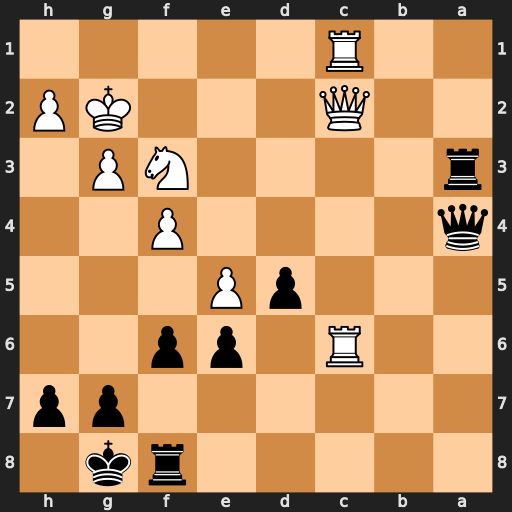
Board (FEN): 5rk1/6pp/2R1pp2/3pP3/q4P2/r4NP1/2Q3KP/2R5
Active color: b
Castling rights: -
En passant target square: -
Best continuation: Ra2 Qxa2 Qxa2+